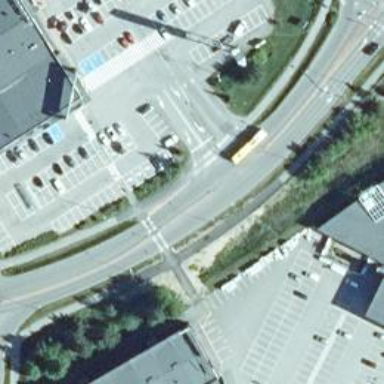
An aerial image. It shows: Asphalt cycleway with crossing.